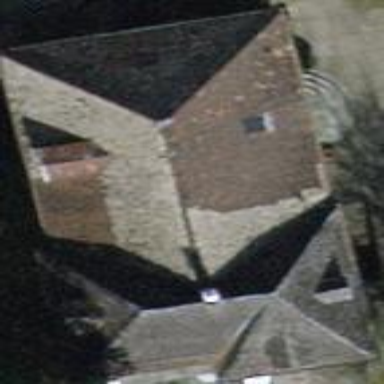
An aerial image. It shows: Building with hipped roof.